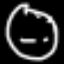
Label: clock